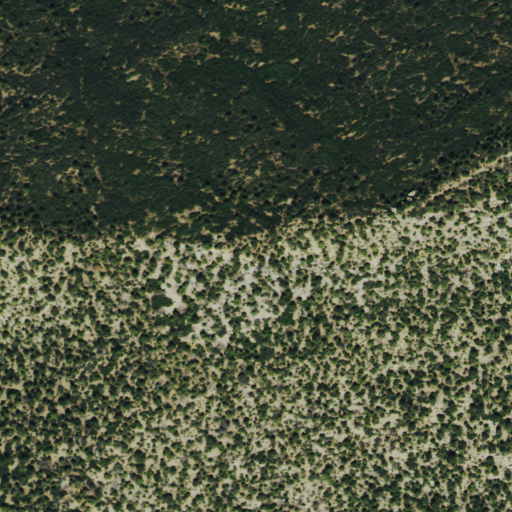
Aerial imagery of valley in Colorado named Calf Canyon containing evergreen forest and deciduous forest